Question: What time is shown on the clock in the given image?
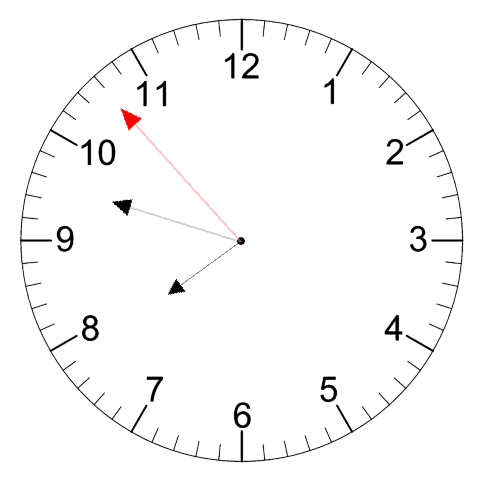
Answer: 07:47:53